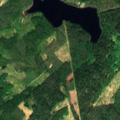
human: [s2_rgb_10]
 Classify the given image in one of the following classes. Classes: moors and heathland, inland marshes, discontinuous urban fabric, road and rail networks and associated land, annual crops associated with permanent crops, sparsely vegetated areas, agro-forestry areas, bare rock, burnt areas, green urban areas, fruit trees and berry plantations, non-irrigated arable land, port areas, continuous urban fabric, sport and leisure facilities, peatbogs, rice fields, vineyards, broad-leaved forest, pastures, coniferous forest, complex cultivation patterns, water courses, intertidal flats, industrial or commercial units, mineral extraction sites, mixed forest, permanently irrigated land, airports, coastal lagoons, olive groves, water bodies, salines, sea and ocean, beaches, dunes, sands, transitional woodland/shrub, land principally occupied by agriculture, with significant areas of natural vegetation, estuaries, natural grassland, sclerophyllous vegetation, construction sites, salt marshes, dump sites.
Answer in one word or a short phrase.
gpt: broad-leaved forest, coniferous forest, mixed forest, water bodies